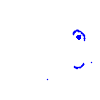
Particle: pion